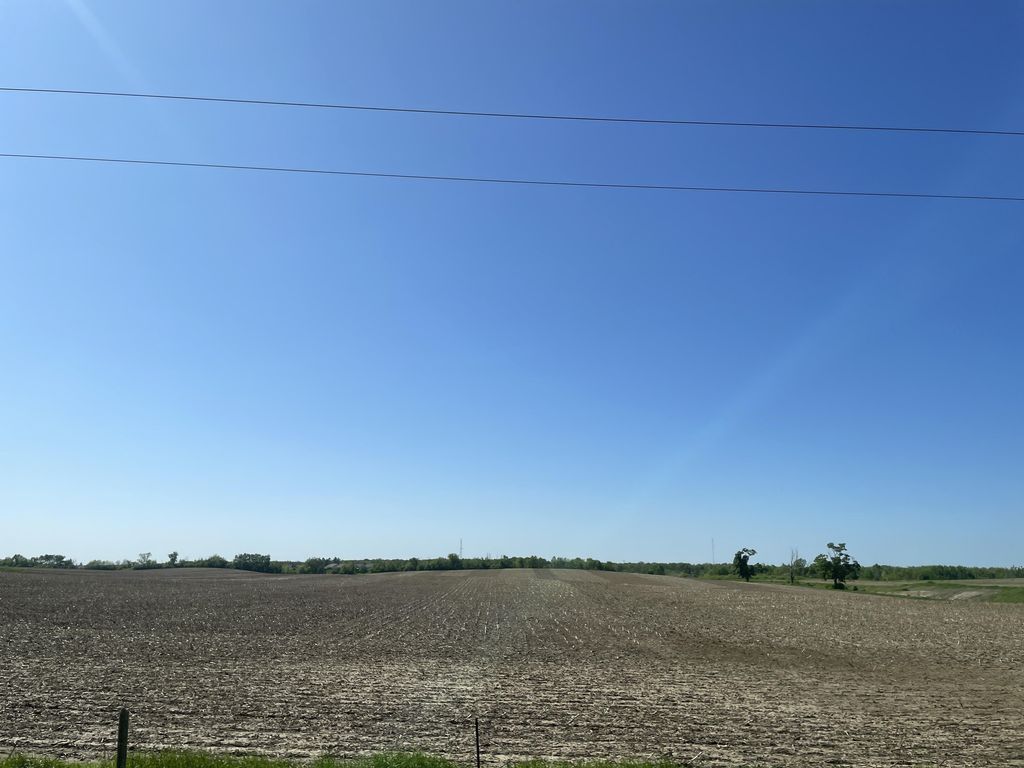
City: kitchener-waterloo